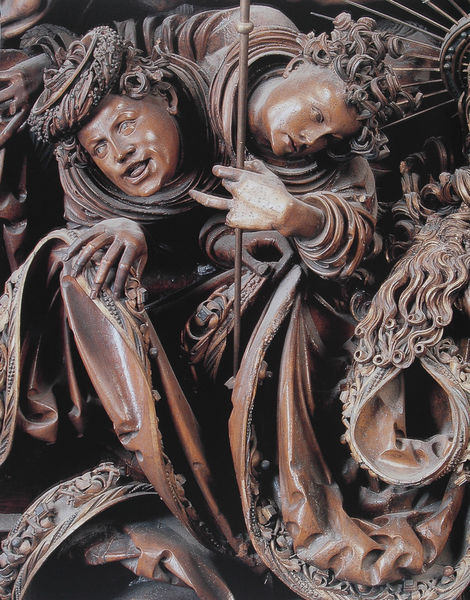
Titel: Hochaltar aus der Abteikirche Zwettl, Mittelschrein, Himmelfahrt Mariens (Detail)
Künstler: Meister von Zwettl
Standort: Adamov (Adamsthal)
Institution: Pfarrkirche St. Barbara
Schlagwörter: hand, kopf, mann, schatten, menschen, ausschnitt, braun, finger, frankreich, frisur, frisuren, holz, köpfe, licht, mund, nase, ohr, schwarz, muster, ornament, gesichter, augen, falten, gesicht, inkarnat, bild, hände, kirche, figur, gewand, haare, mantel, gewänder, gotik, krone, lippen, locken, engel, skulptur, statue, deutschland, italien, haltung, stab, figuren, detail, ornamente, verzierung, faltenwurf, fallen, foto, fotografie, photographie, strahlen, lockig, furcht, herrscher, kranz, schnitzerei, photo, verziert, barett, farbfoto, gotisch, teufel, mittelalter, höllensturz, mönch, gefasst, gothik, tänzer, ebenholz, geschnitzt, schnitzwerk, antiquitäten, holzschnitzerei, gelockt, poße, heiligen schein, morisken, w, weiß es nicht, erere